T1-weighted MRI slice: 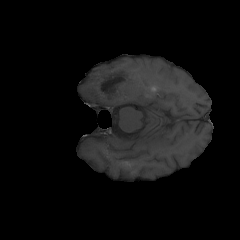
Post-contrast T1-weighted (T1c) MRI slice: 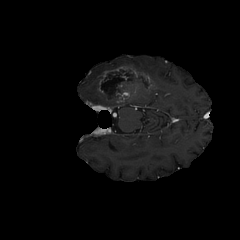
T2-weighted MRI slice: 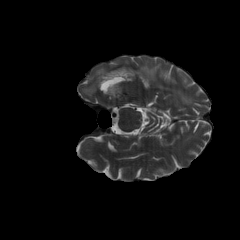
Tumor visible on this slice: yes